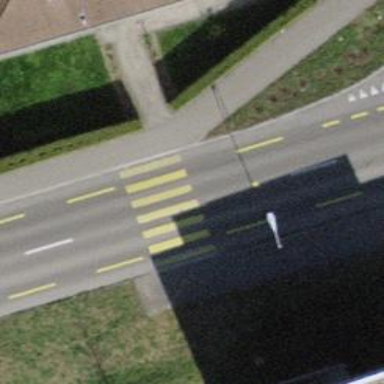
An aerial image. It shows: Marked road crossing.